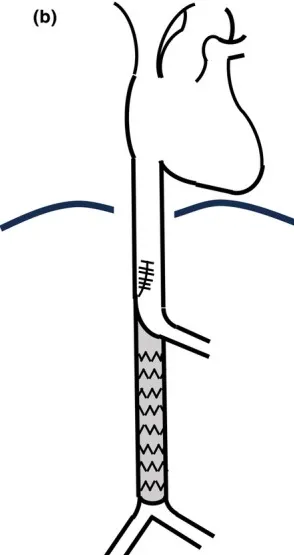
Schematic drawing of the intraoperative findings. (b) The artificial vascular replacement was performed from the inferior border of the left renal vein to above the bifurcation of common iliac vein. A minor incision was made in the IVC superior to the right renal vein to withdraw the tumor. The incision was then closed with continuous sutures.
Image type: radiology (x_ray)